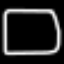
Label: square